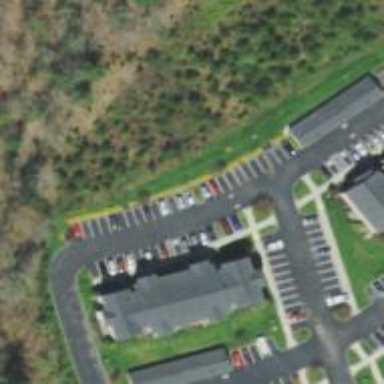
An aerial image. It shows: Parking space.